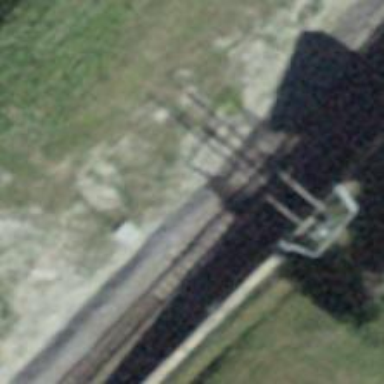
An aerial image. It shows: Railway switch.